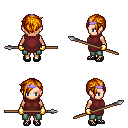
a pixel art fantasy rpg character, female body template, human, light skin, maroon tunic, teal pants, dark blonde pixie cut hairstyle, purple tiara, gold gloves, ghillies, spear, four views (front, back, left, right), 2x2 character sprite sheet, small pixel art, hard edges, no anti-aliasing